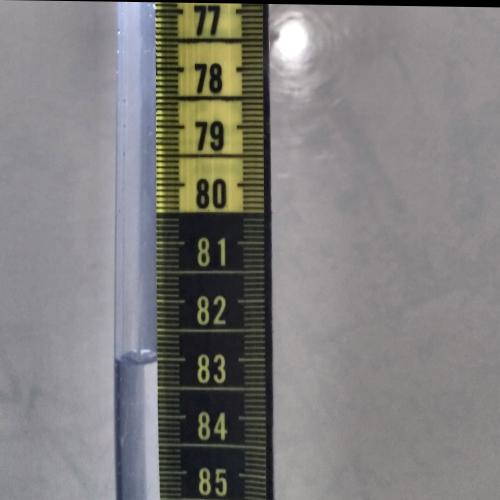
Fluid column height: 83.0 cm